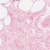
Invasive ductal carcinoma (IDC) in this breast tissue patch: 0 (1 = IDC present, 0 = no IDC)